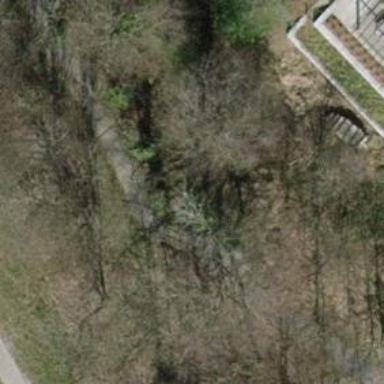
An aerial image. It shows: Path leading to bridge.